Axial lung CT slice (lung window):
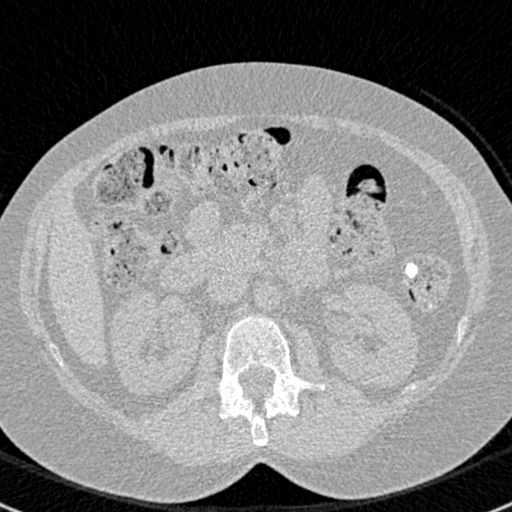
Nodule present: no